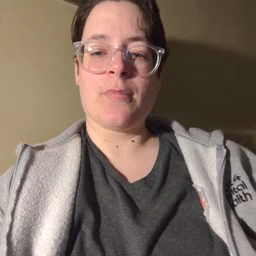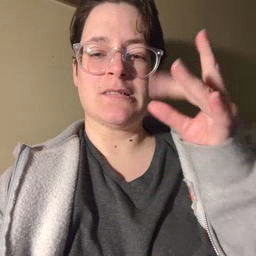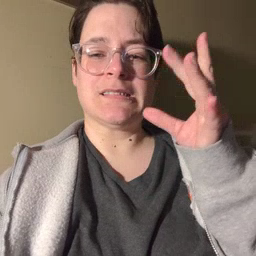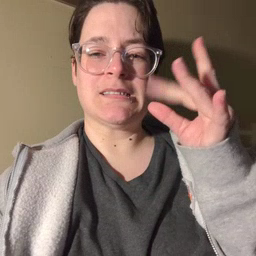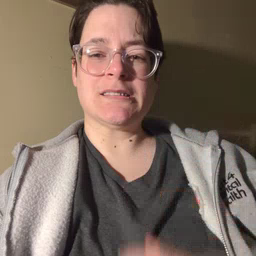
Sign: sticky